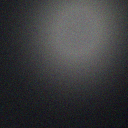
Screen state: off